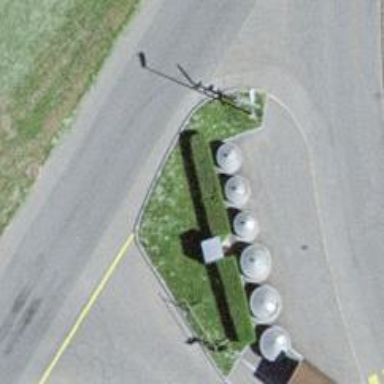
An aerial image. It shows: Waste disposal facility.